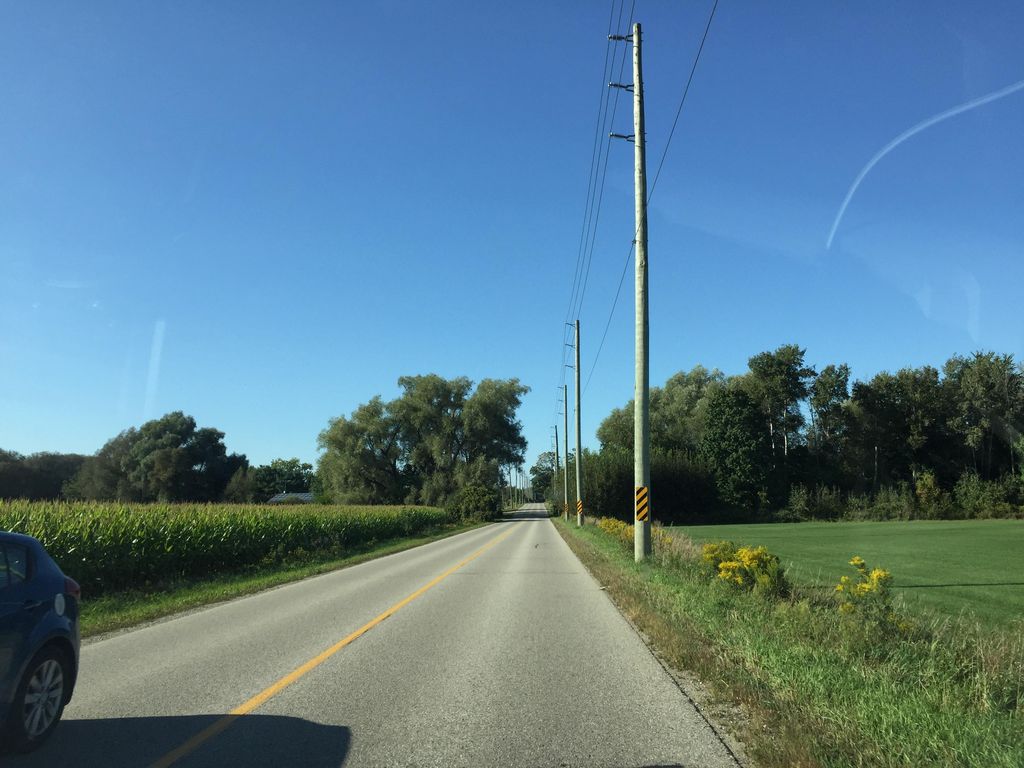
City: kitchener-waterloo